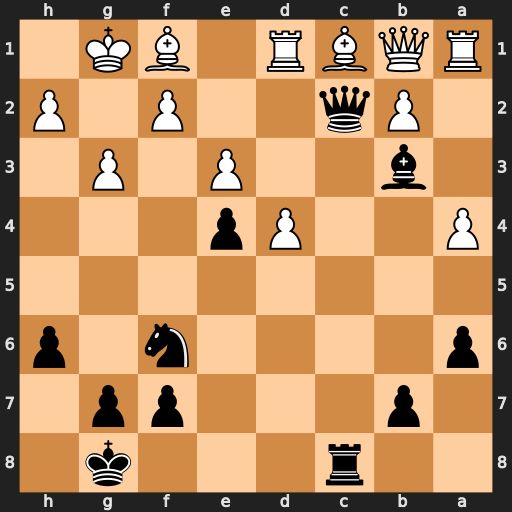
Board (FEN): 2r3k1/1p3pp1/p4n1p/8/P2Pp3/1b2P1P1/1Pq2P1P/RQBR1BK1
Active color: b
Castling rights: -
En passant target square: -
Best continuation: Qxd1 Bd2 Qxd2